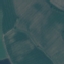
Label: AnnualCrop